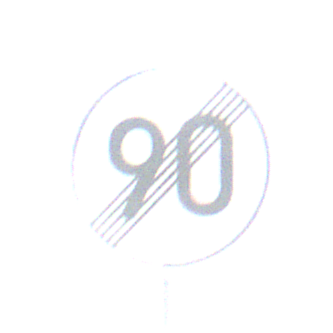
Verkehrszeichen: EndeGeschwindigkeit90
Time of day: MorningAfternoon
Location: Outdoor (Urban)
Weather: Clear
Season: NotSpecified
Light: Natural